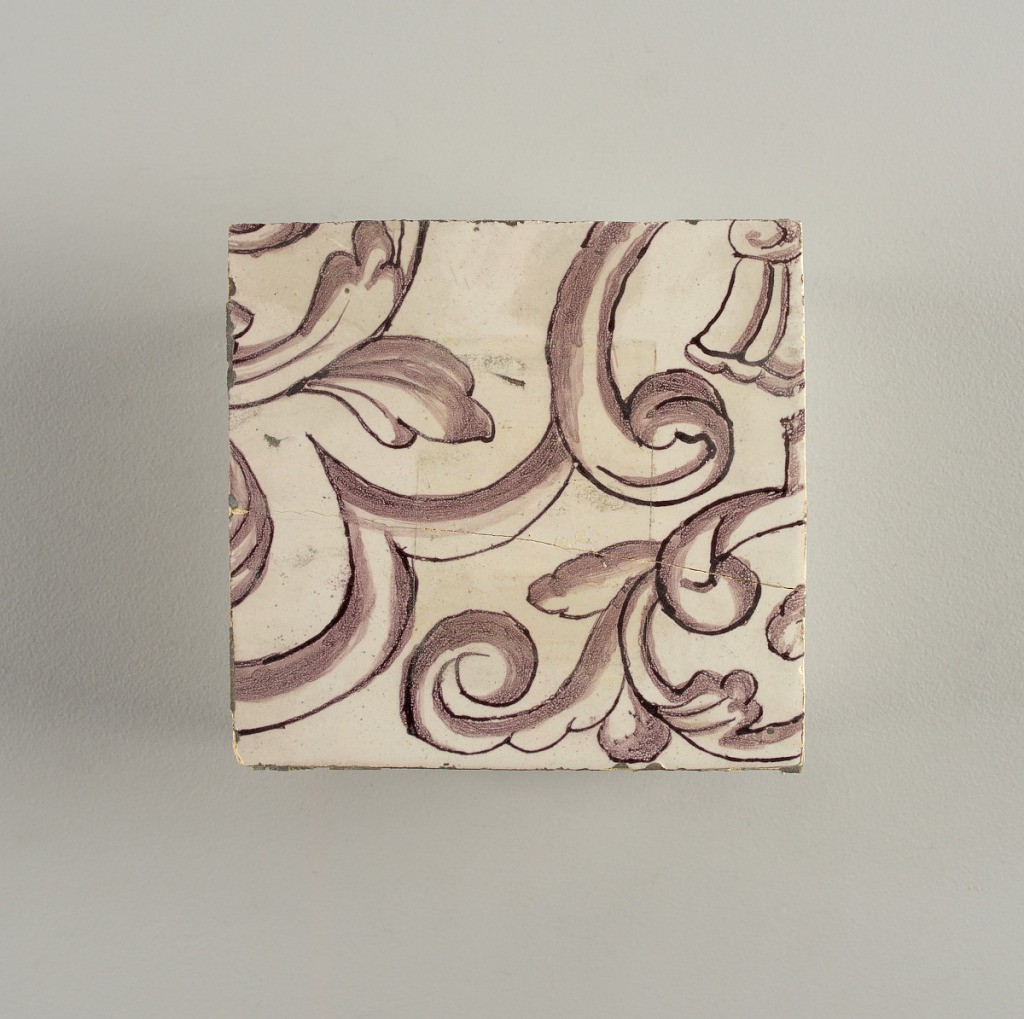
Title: Tile wall facing
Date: ca. 1725
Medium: Tin-glazed earthenware, underglaze
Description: Horizontal rectangle.  Thirty tiles wide and twenty-three tiles high with opening for fireplace eleven tiles wide and ten high.  Foliage arabesques disposed about three vertical axes from which are emphazised by urns at center and right, and at left by the figure of a standing woman carrying an infant on her arm and accompanied by two children.